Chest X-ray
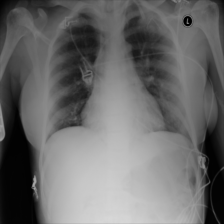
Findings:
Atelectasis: negative
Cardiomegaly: negative
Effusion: negative
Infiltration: negative
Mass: negative
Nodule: negative
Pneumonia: negative
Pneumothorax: negative
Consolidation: negative
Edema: negative
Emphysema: negative
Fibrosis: negative
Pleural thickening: negative
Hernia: negative